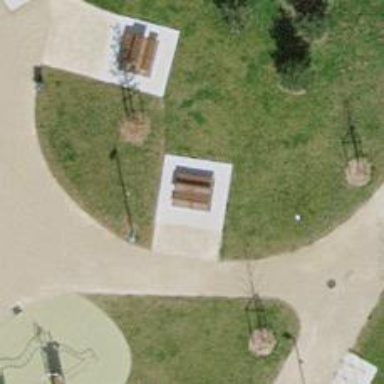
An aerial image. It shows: Picnic table located in leisure land area.